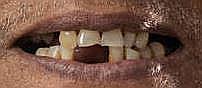
Condition: hypodontia